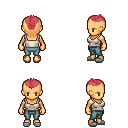
a pixel art fantasy rpg character, female body template, human, tanned skin, white pirate shirt, teal pants, ruby red short mohawk hairstyle, white slippers, four views (front, back, left, right), 2x2 character sprite sheet, small pixel art, hard edges, no anti-aliasing